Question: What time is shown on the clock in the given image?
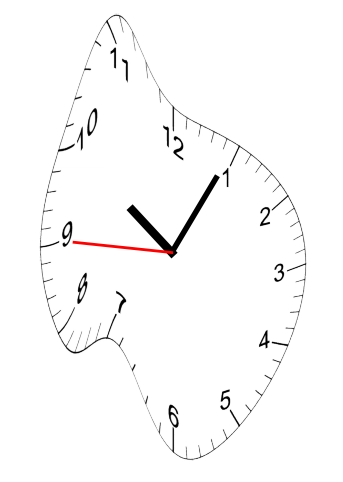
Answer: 10:04:45